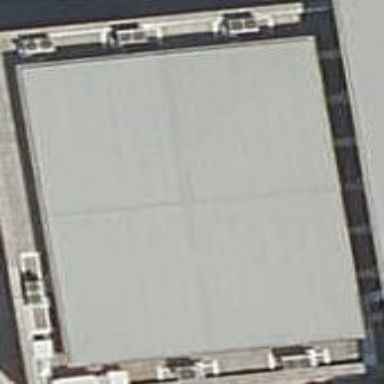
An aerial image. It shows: Building with hipped roof.